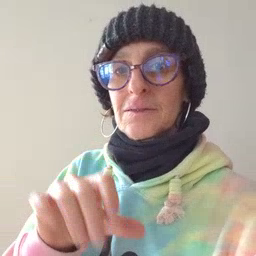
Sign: hot